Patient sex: M
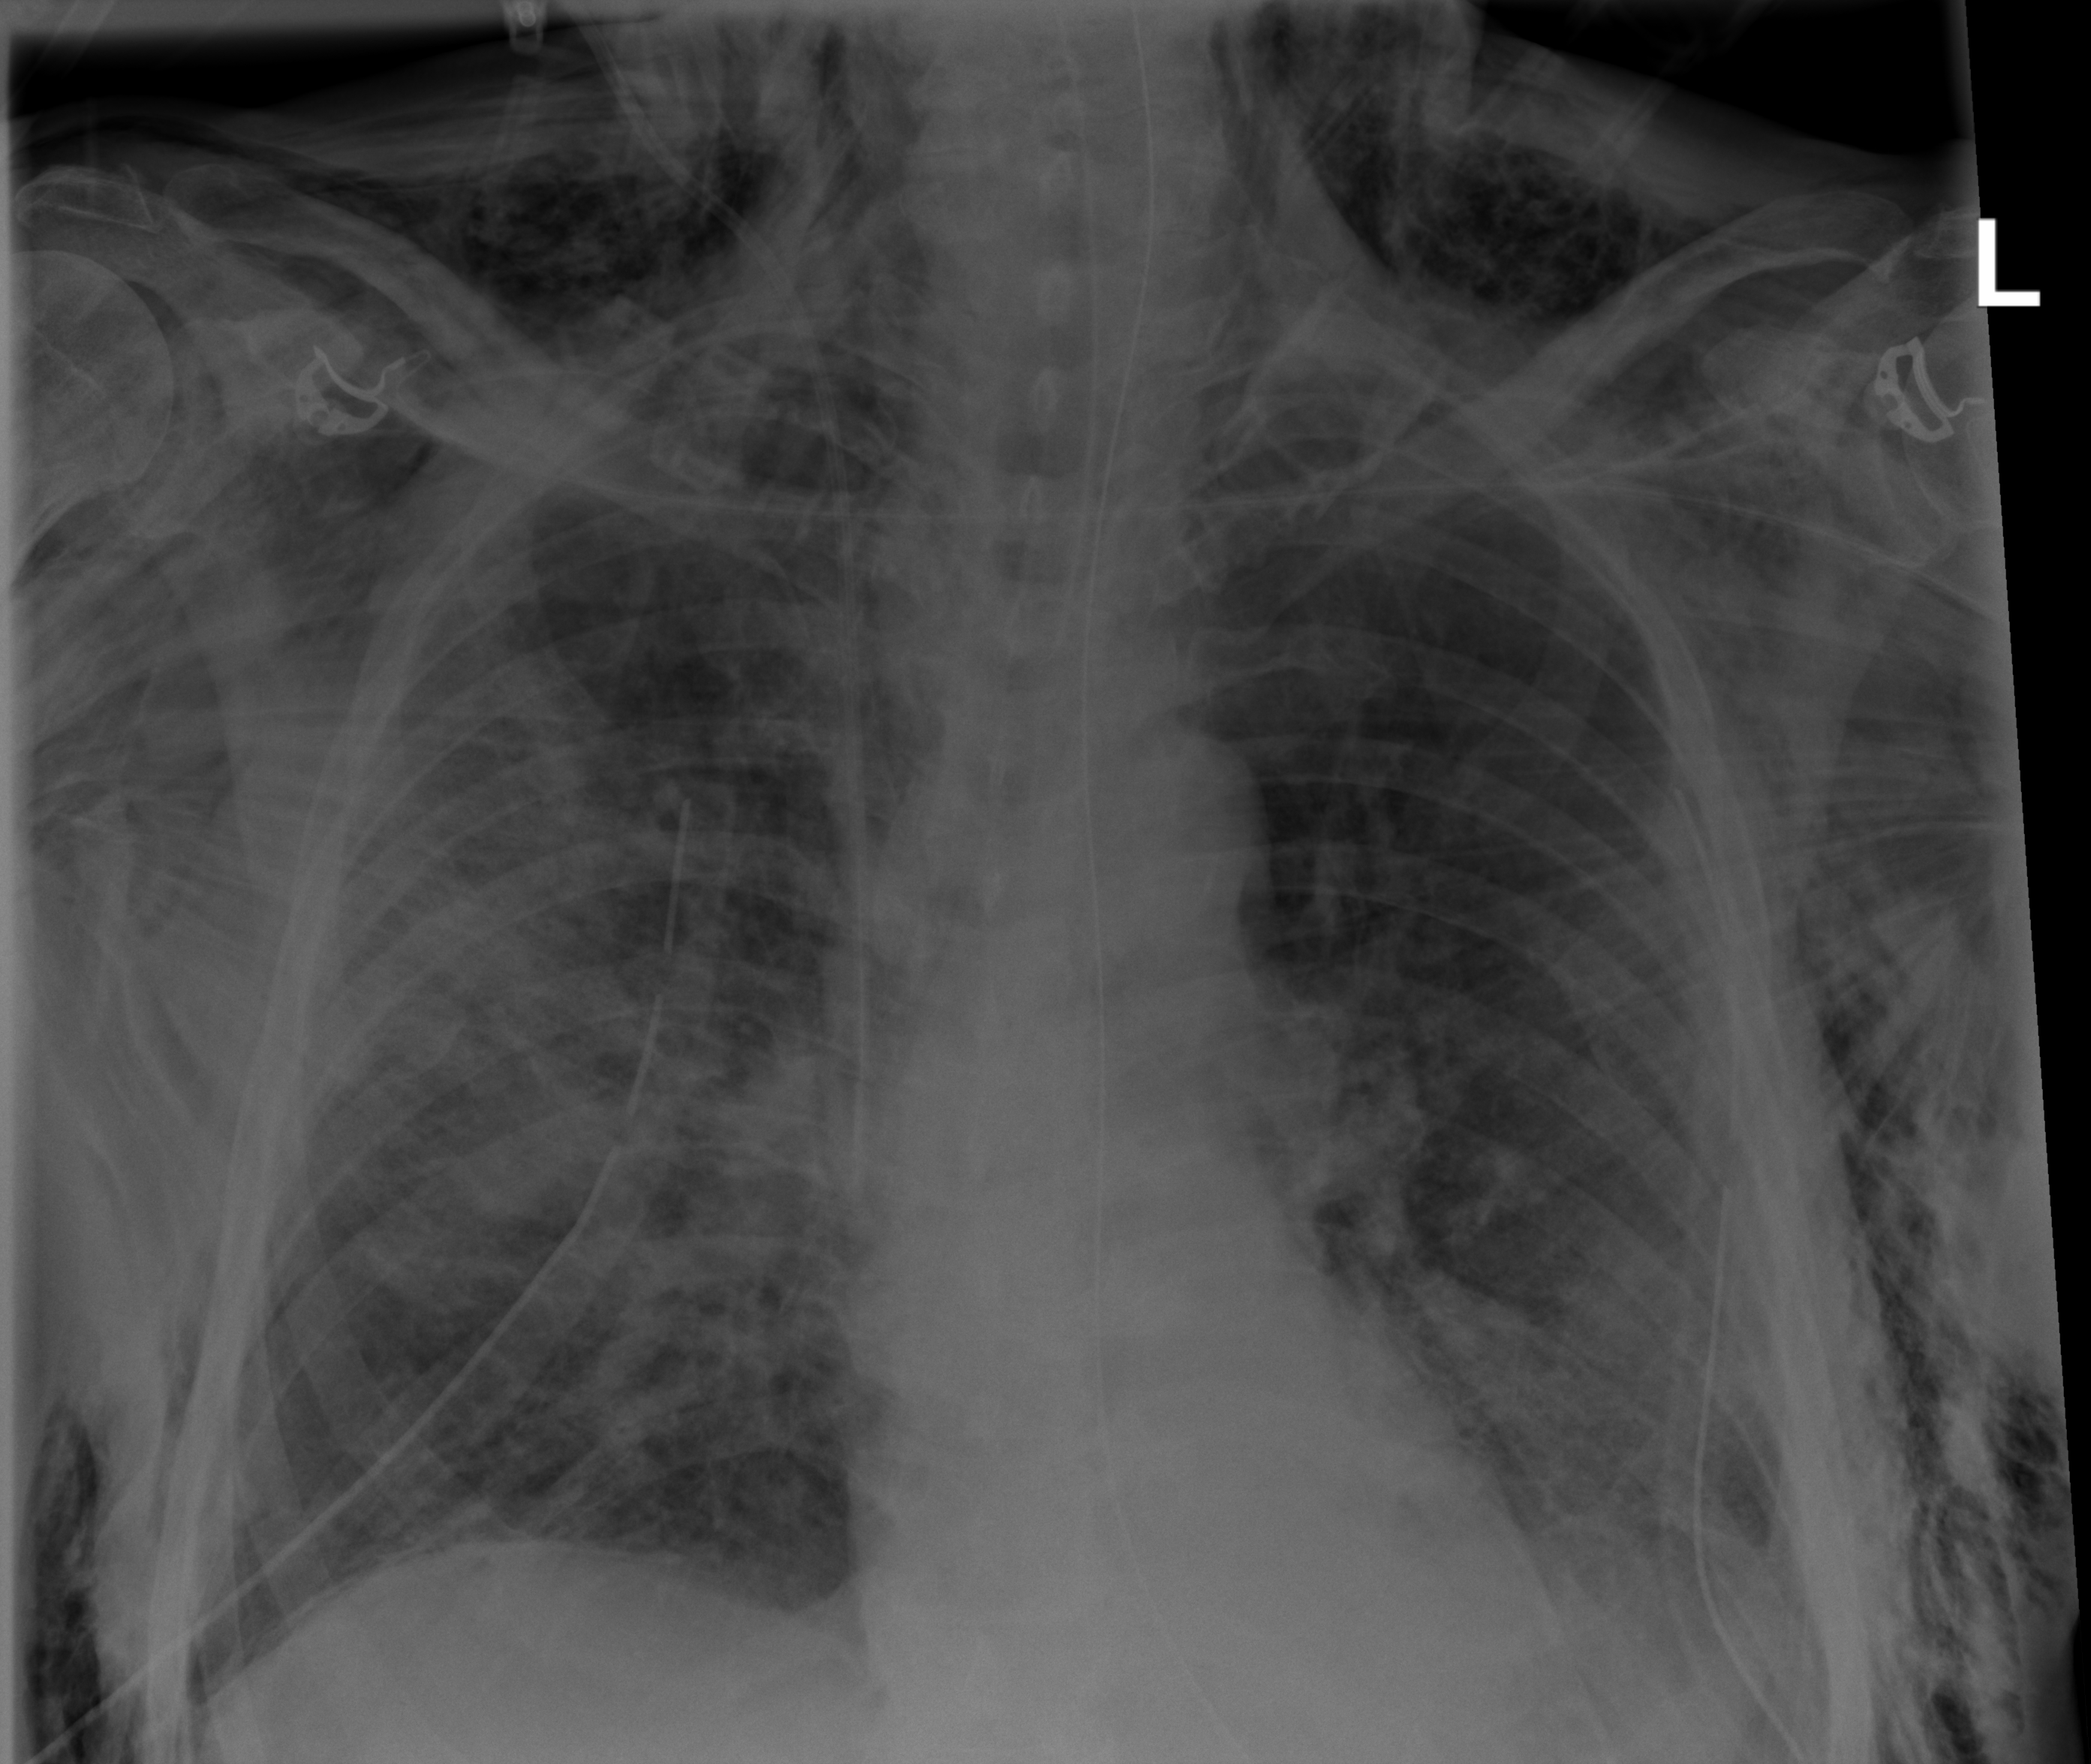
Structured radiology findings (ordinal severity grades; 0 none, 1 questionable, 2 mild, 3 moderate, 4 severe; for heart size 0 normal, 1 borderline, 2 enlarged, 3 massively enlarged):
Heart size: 0
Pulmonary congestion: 0
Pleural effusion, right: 0
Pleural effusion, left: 0
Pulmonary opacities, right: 3
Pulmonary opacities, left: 3
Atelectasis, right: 2
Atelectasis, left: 2